Interaction volume radius: 5 \u00c5
Interaction volume height: 25 \u00c5
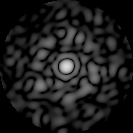
Disorder parameter: 0.8178